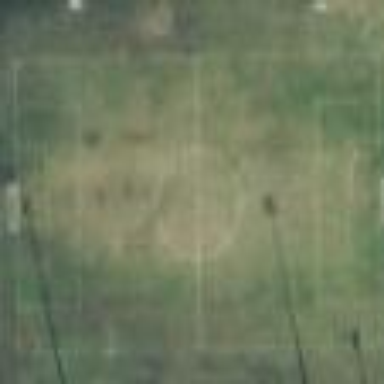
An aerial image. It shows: Soccer pitch designated for leisure and sports activities.